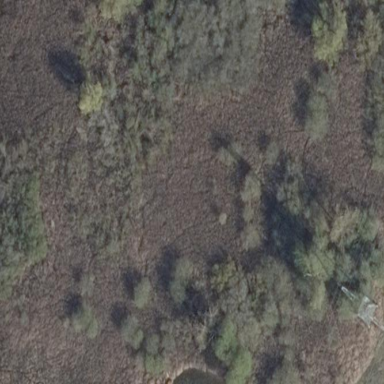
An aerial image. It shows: Reedbed wetland area.